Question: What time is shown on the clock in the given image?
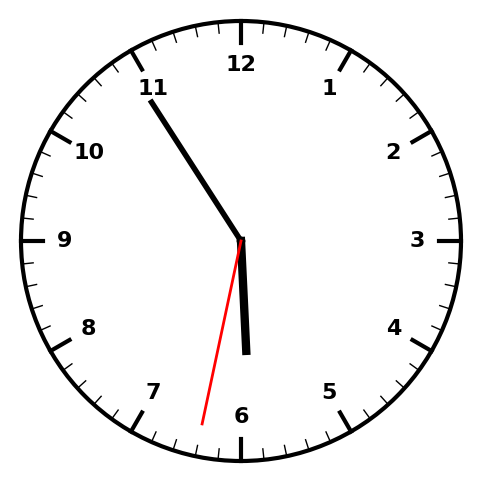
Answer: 05:54:32